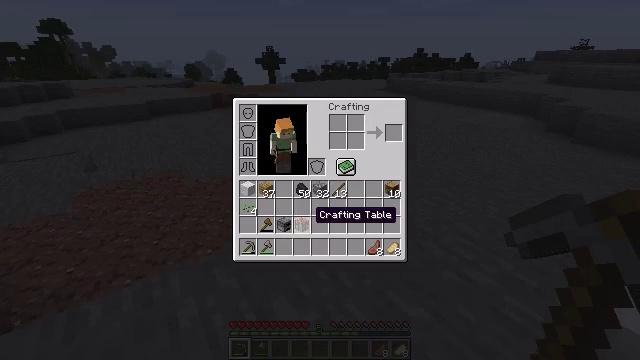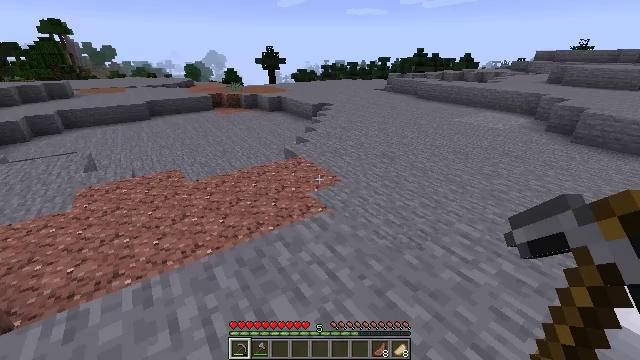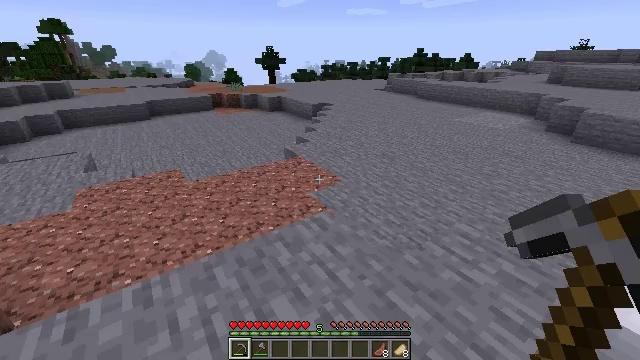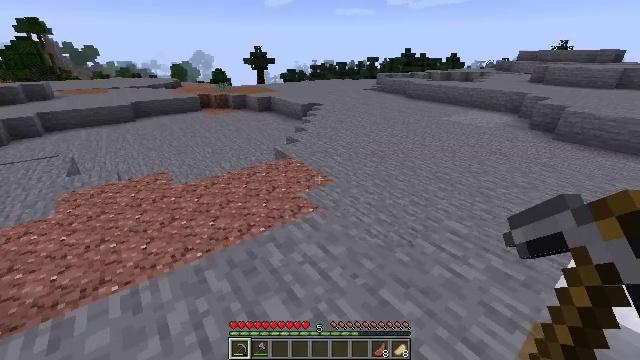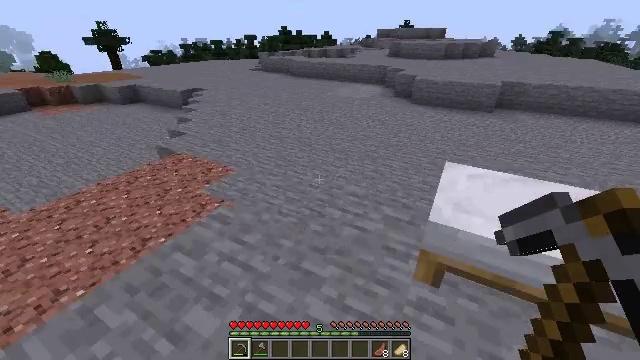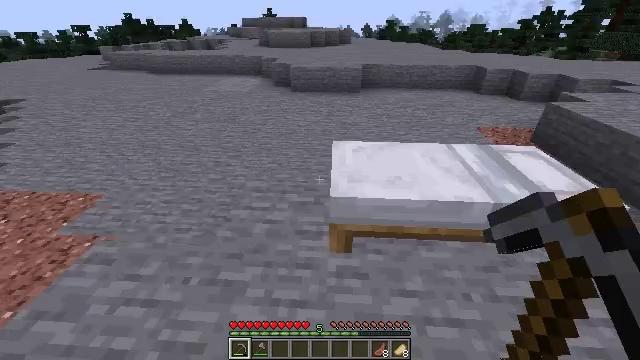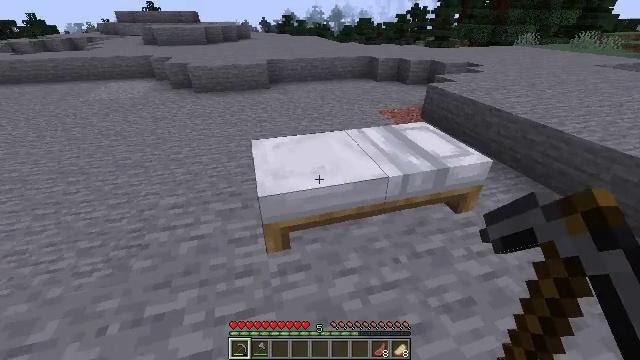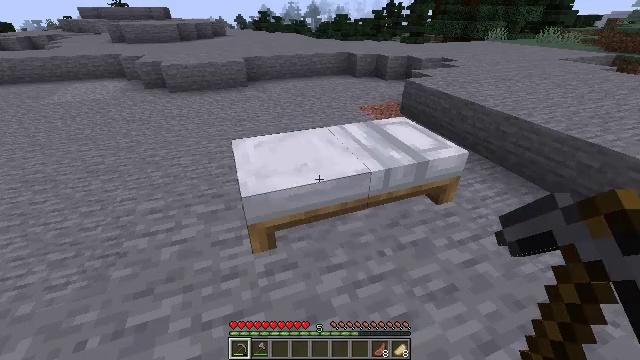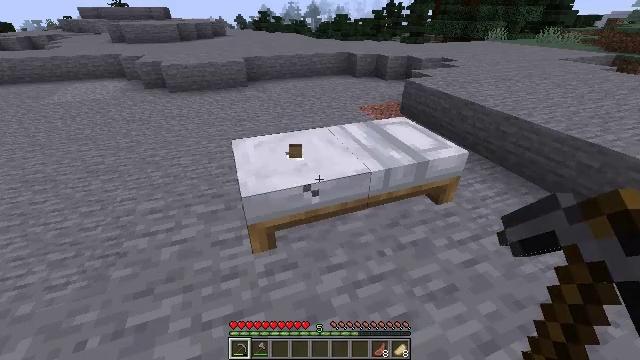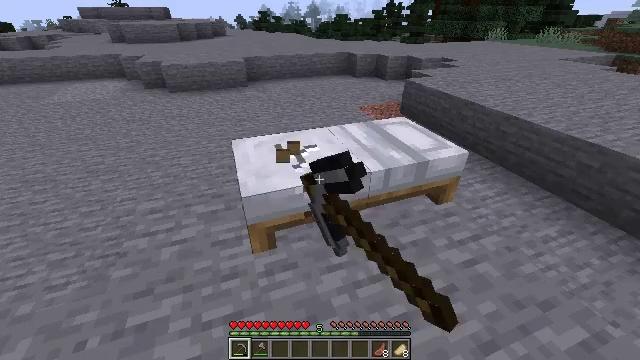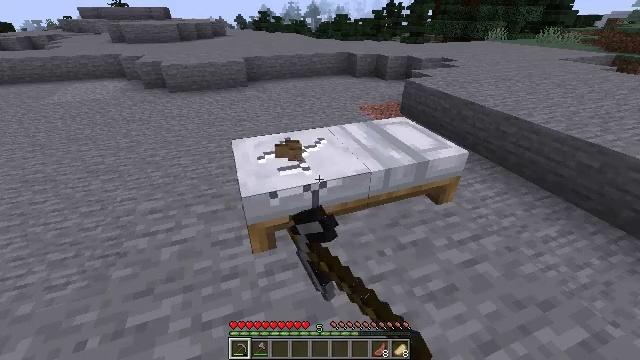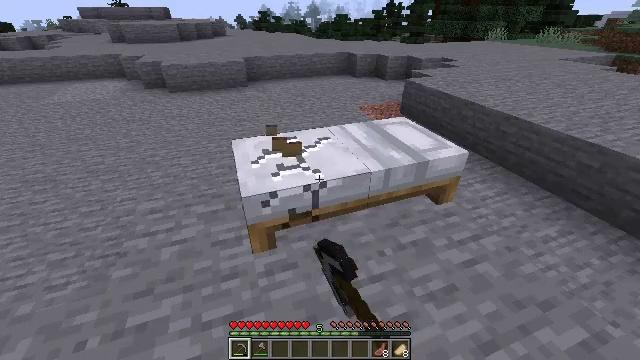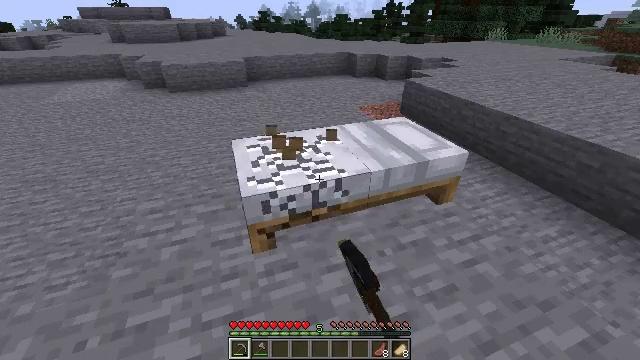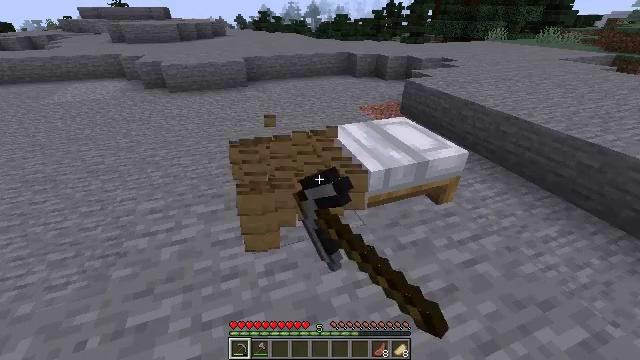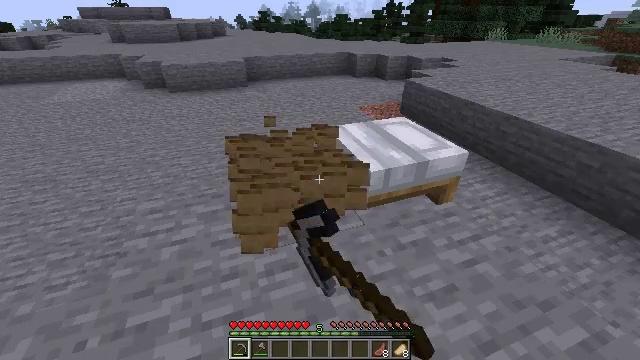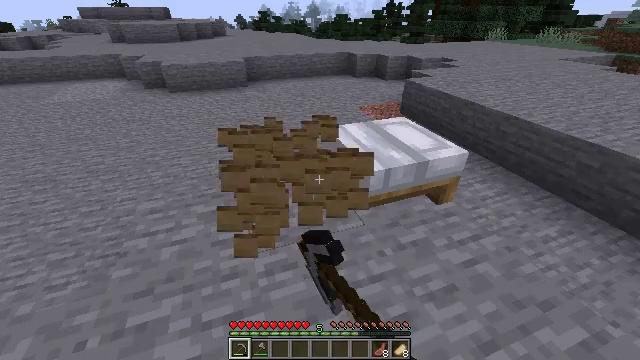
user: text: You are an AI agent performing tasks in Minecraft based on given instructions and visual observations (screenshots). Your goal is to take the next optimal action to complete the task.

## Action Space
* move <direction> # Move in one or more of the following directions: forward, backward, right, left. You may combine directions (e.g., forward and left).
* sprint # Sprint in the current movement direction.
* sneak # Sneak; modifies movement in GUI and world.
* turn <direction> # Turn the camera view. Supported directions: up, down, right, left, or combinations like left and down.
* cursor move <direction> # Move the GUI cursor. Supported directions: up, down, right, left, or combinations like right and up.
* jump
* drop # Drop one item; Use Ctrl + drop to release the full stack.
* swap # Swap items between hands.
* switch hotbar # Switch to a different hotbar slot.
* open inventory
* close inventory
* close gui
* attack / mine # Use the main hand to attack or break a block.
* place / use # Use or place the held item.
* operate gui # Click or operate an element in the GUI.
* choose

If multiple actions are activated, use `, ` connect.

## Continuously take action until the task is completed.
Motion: motion action
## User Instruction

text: Retrieve the white bed for later use.
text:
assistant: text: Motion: no_op
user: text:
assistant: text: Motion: no_op
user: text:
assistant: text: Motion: turn right
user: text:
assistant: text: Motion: turn right and down
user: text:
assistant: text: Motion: turn right and down
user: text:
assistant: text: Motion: turn right
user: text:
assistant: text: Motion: turn right
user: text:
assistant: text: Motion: attack / mine
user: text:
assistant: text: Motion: attack / mine
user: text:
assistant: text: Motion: attack / mine
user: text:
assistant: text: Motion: attack / mine
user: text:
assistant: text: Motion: attack / mine
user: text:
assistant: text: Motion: attack / mine
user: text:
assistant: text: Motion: attack / mine
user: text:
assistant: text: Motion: attack / mine
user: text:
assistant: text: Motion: attack / mine
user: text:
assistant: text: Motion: attack / mine
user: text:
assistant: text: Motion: attack / mine